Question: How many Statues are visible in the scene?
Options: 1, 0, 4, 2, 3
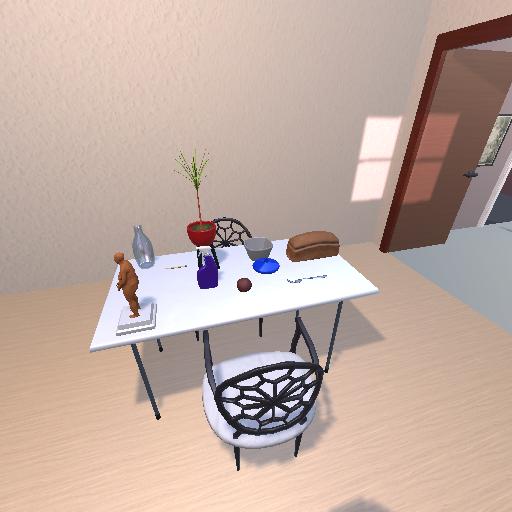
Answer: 1